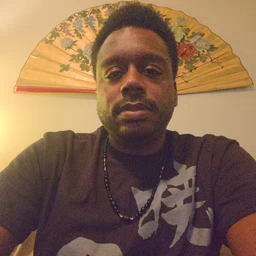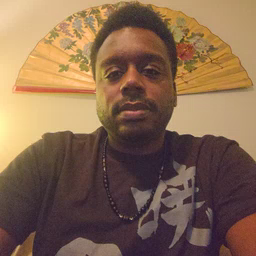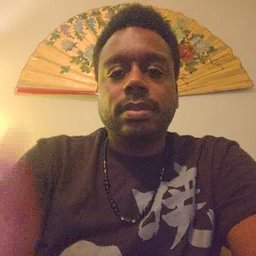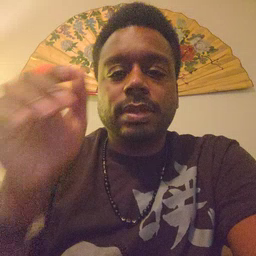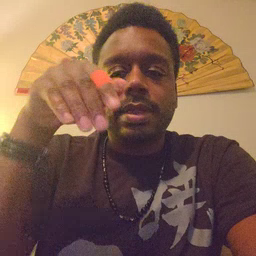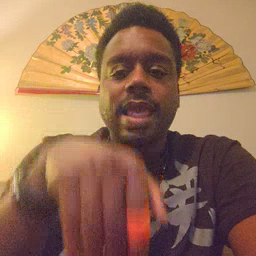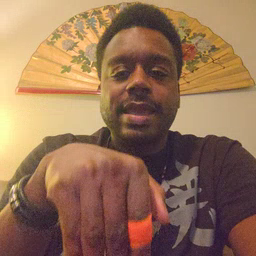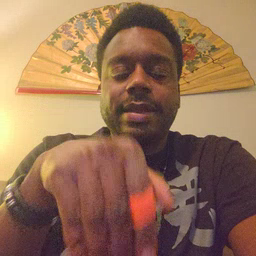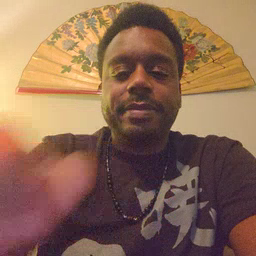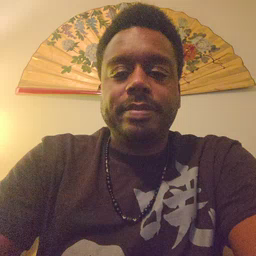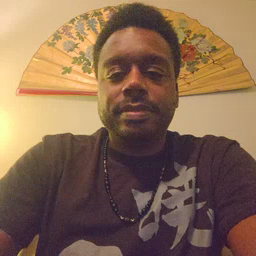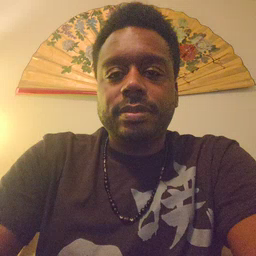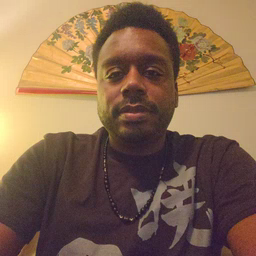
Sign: night